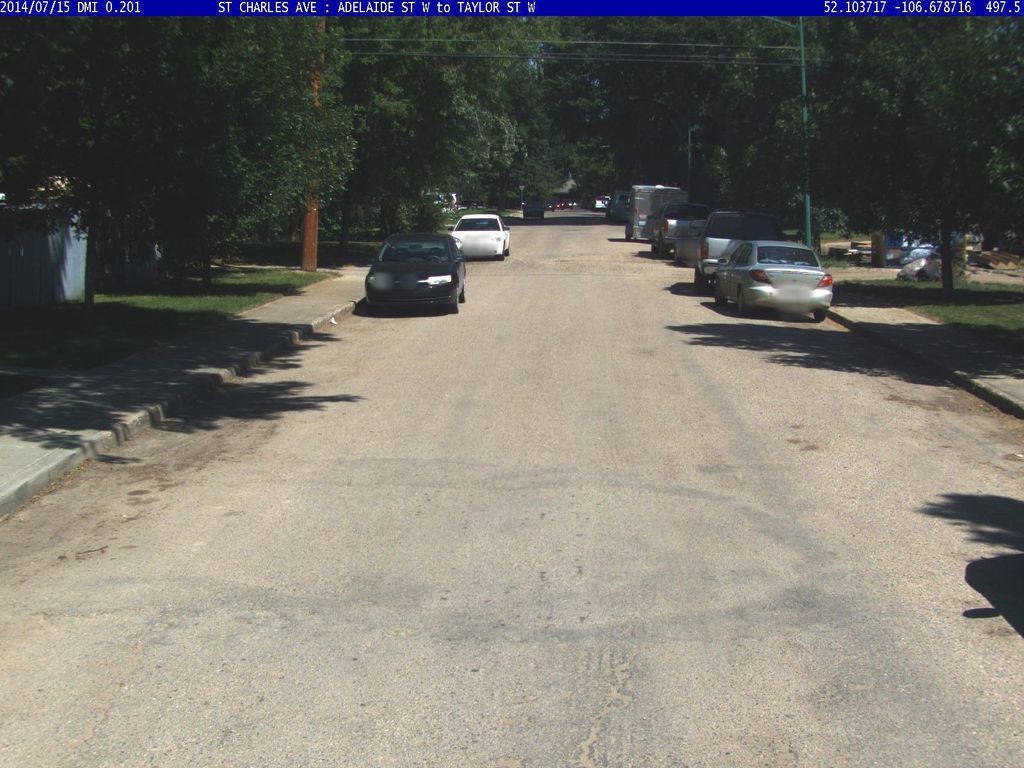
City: saskatoon